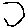
Label: hexagon